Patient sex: M
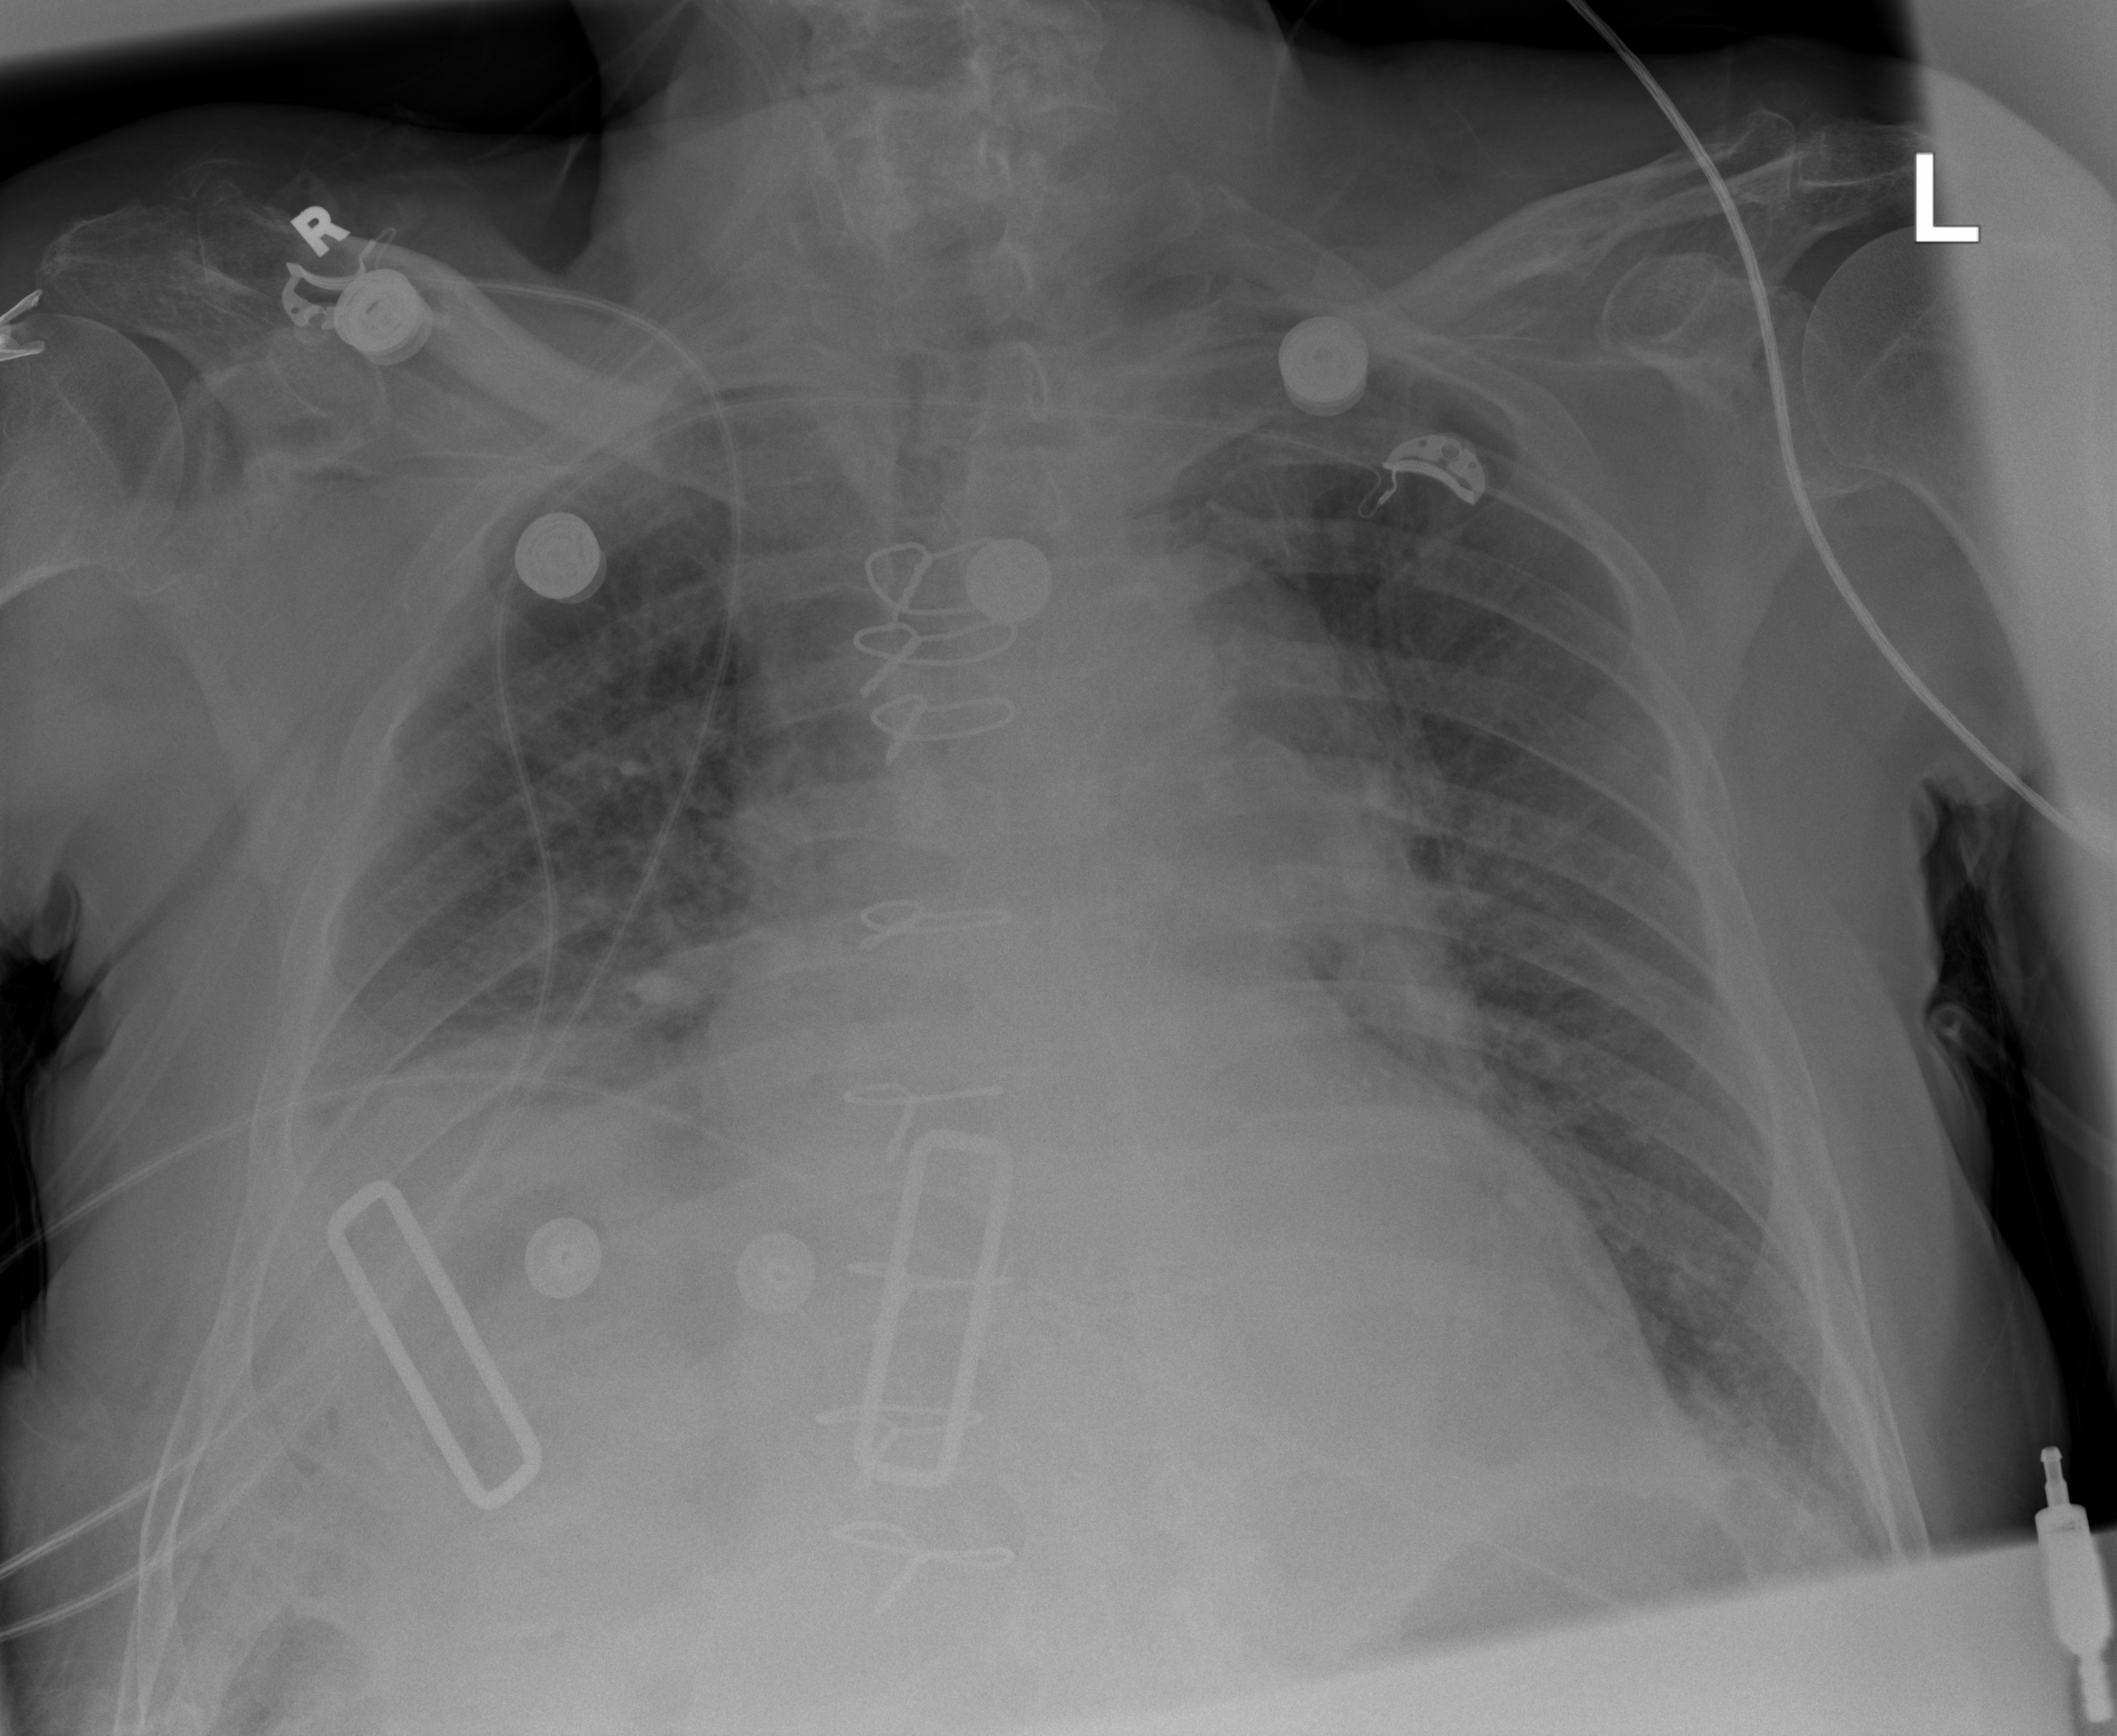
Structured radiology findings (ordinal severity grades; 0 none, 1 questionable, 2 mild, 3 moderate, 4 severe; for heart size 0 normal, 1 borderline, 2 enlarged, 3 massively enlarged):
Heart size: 2
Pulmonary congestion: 2
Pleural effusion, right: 2
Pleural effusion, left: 2
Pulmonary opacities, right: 2
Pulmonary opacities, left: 0
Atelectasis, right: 2
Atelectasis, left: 2